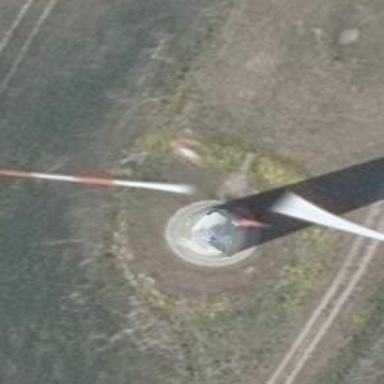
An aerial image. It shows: Wind-powered generator.